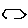
Label: hexagon